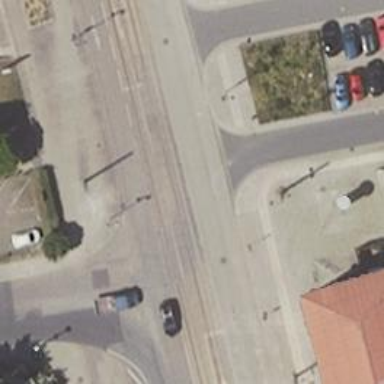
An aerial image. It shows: Railway level crossing.